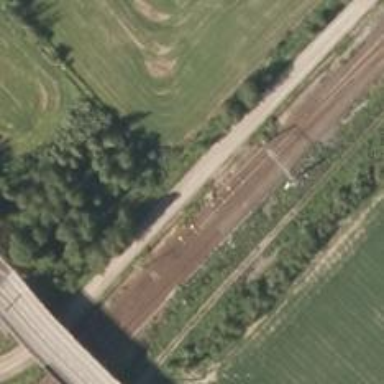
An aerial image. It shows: Railway track with contact line for electrification.